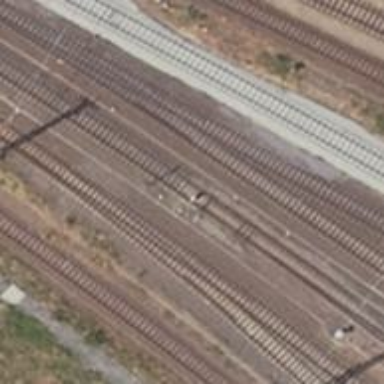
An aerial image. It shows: Railway signal.